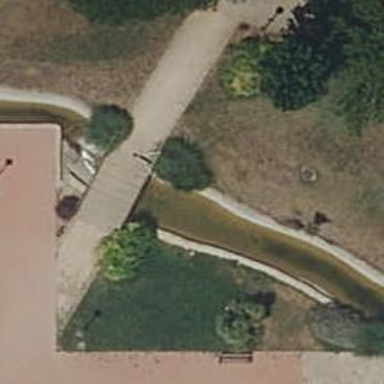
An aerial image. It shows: Footway bridge.